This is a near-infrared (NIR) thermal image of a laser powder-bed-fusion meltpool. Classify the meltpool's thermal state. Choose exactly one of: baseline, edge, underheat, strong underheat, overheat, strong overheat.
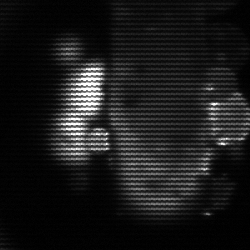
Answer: strong underheat